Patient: sex M, age 55
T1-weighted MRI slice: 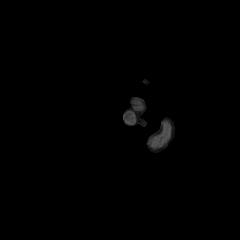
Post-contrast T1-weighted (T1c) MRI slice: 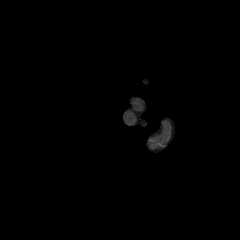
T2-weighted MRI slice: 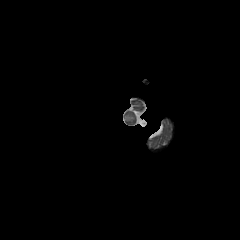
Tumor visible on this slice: no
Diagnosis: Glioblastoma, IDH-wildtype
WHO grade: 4